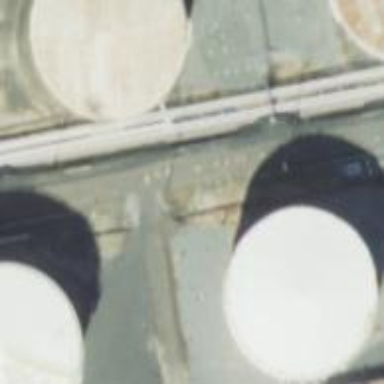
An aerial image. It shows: Storage tank created as man-made structure.